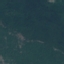
Land use / land cover: Forest